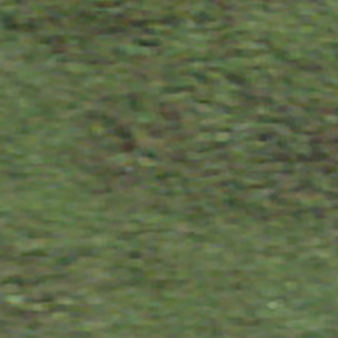
Label: other